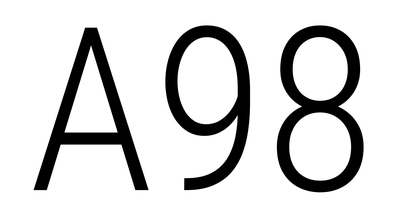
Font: Roboto_Condensed_Light